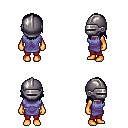
a pixel art fantasy rpg character, female body template, human, tanned skin, chain tabard jacket, red pants, raven long hairstyle, metal helm, four views (front, back, left, right), 2x2 character sprite sheet, small pixel art, hard edges, no anti-aliasing